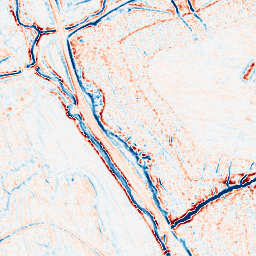
Category: edge_preserving
Decomposition family: bilateral
Decomposition parameters: d: 9
sigma_color: 150
sigma_space: 150
Upsampling method: bicubic
Upsampling parameters: scale: 4
Upsampling scale: 4